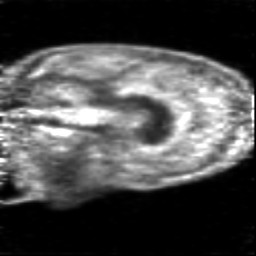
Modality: PET
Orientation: sagittal
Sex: female
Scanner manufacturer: siemens